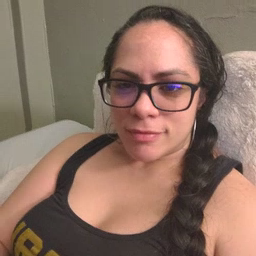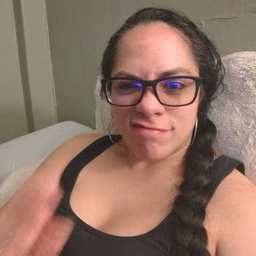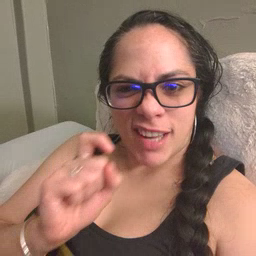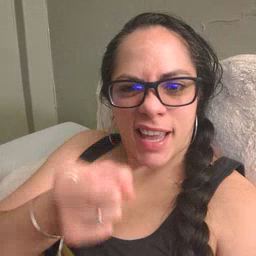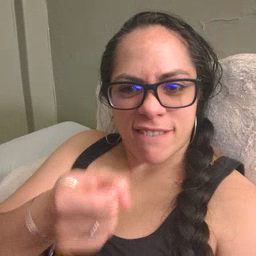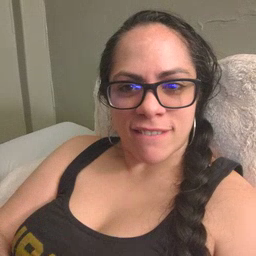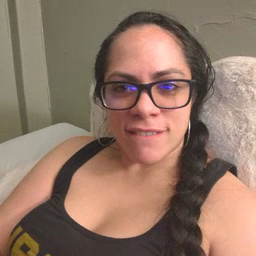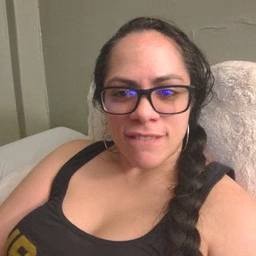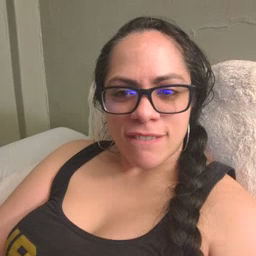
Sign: gift